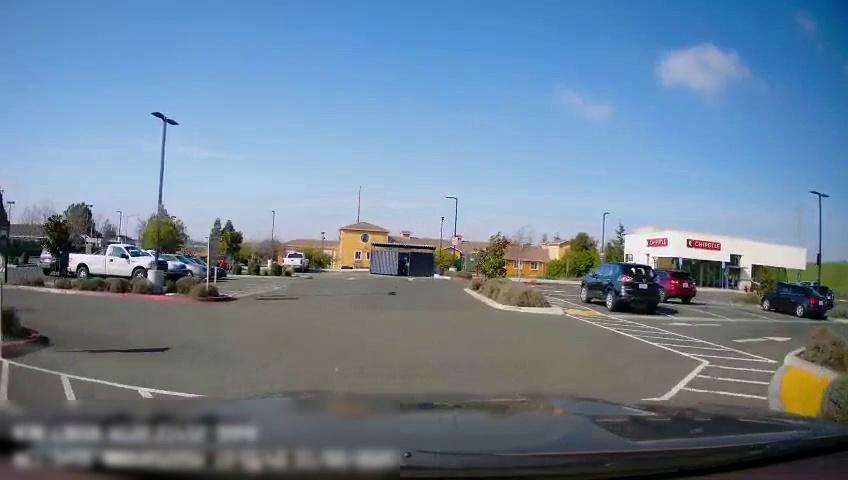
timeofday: Day
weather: Sunny
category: Drivable Space
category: Vehicles | SUV
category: Vehicles | SUV
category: Vehicles | Car
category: Vehicles | SUV
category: Vehicles | Truck
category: Vehicles | Truck